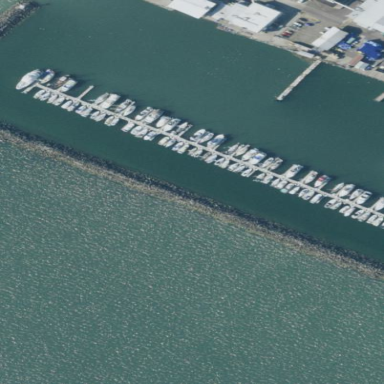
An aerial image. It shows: Breakwater structure.